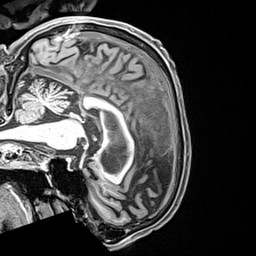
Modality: T1w
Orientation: sagittal
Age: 80
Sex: male
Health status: healthy
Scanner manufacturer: siemens
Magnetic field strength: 3 T
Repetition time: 2.4 s
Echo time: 0.00217 s